Interaction volume radius: 5 \u00c5
Interaction volume height: 20 \u00c5
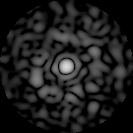
Disorder parameter: 0.8571